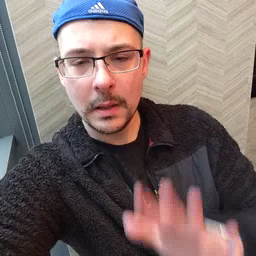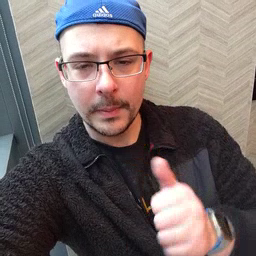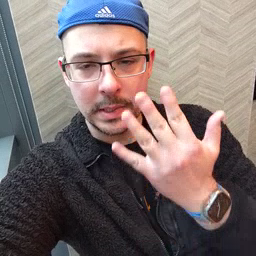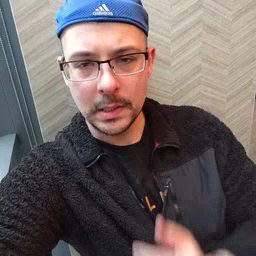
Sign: mitten